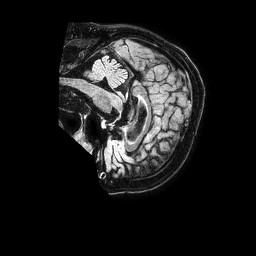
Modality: FLAIR
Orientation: sagittal
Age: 67
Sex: male
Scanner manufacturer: philips
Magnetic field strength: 1.5 T
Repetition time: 4.8 s
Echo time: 0.3 s